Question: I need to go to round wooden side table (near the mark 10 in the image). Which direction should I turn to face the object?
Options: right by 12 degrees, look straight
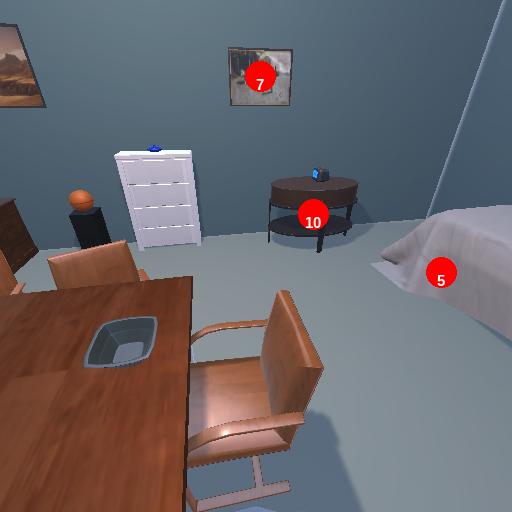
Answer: right by 12 degrees